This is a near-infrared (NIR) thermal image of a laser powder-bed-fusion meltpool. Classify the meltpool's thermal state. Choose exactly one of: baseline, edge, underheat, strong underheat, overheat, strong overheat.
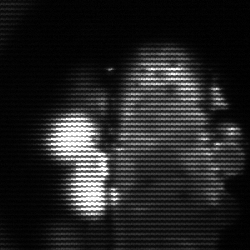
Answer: strong underheat